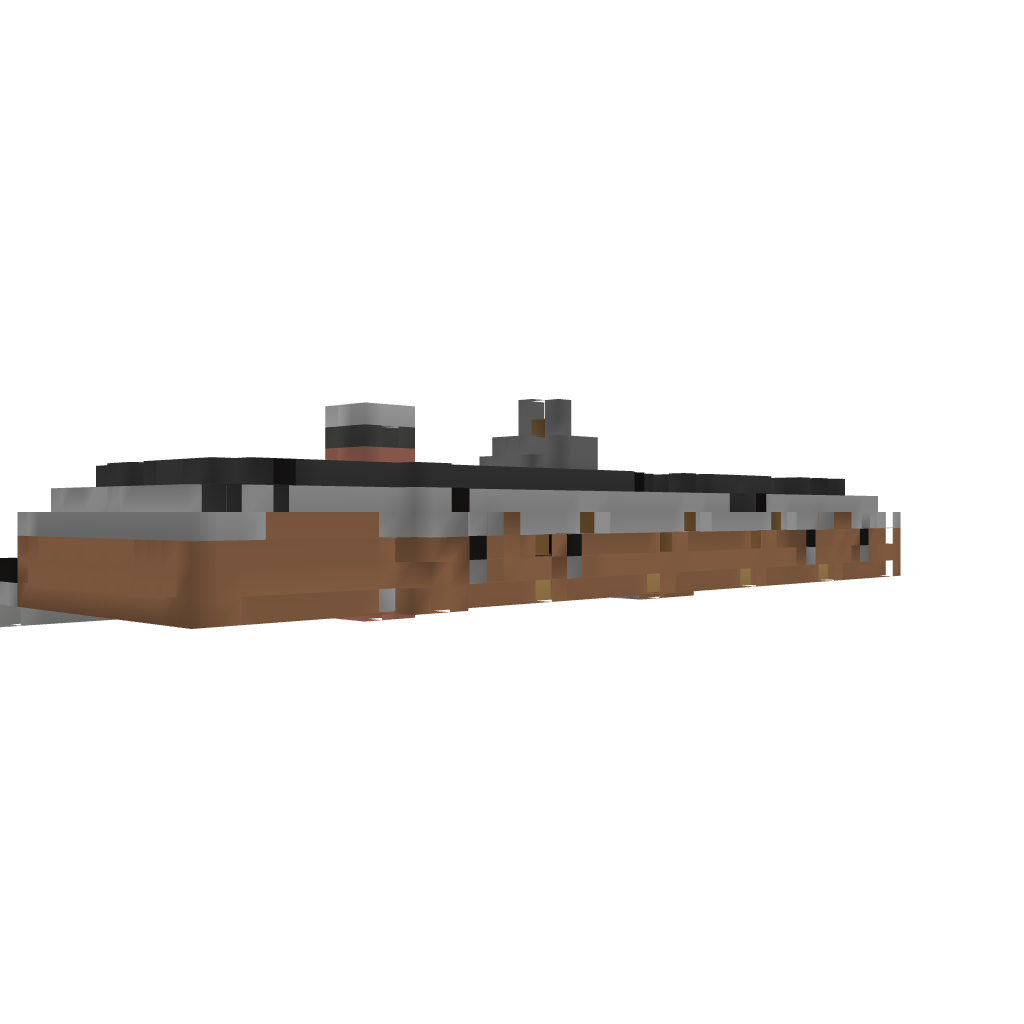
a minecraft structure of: Bagend Hobbit Hole